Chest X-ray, AP view. Patient: 52 years old, sex F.
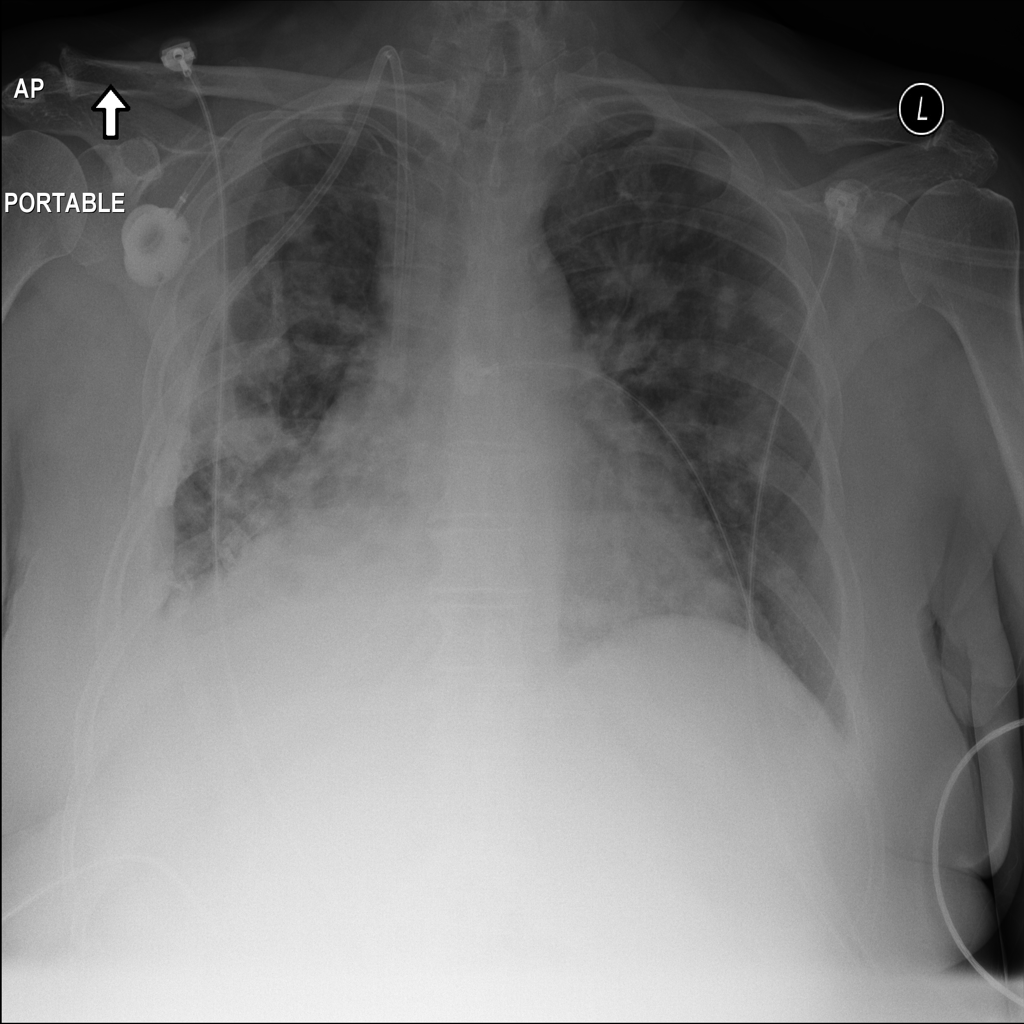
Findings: Effusion, Infiltration, Nodule, Pleural_Thickening